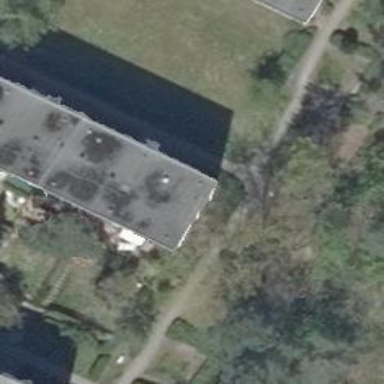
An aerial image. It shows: Flat-roofed apartment building.